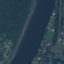
Land use / land cover: River